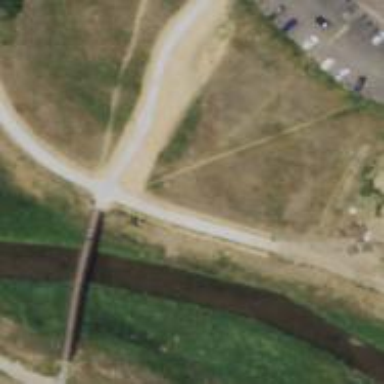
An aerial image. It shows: Cycleway.